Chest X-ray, AP view. Patient: 24 years old, sex M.
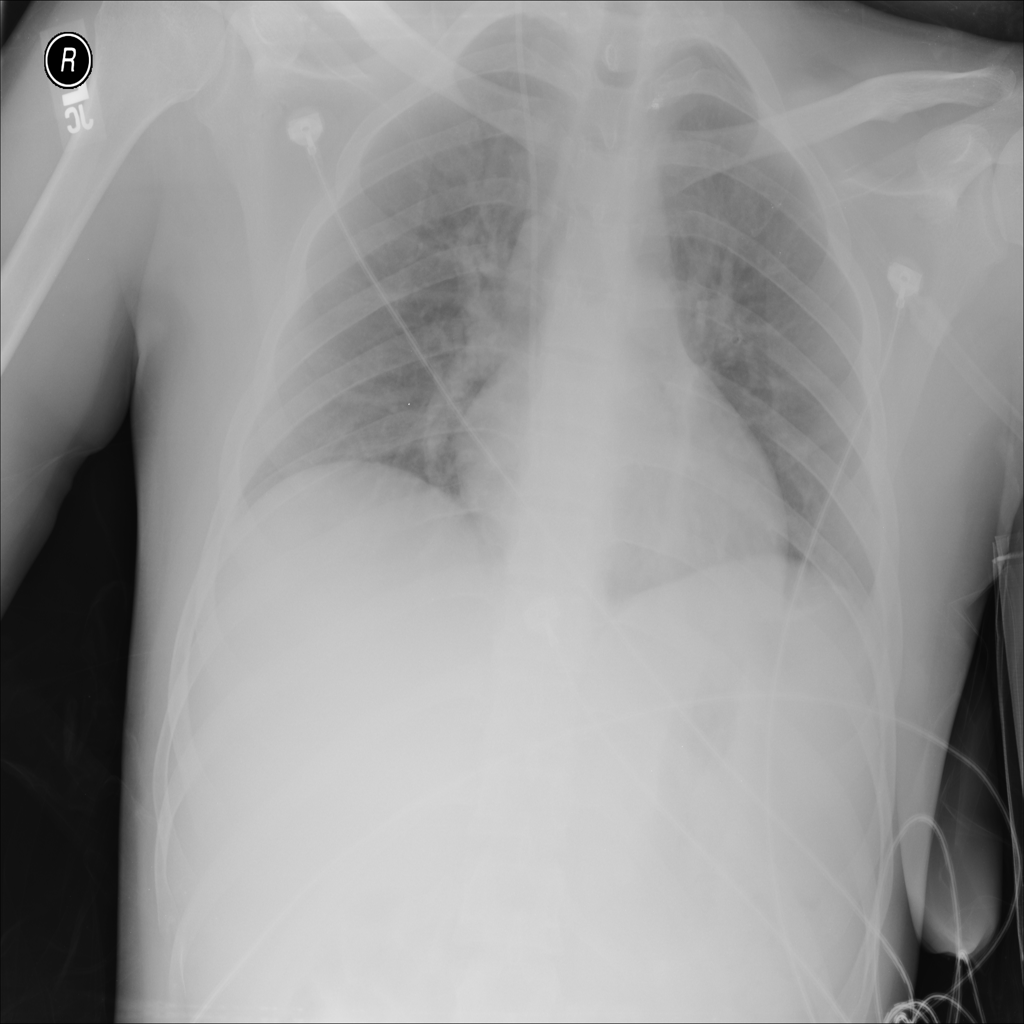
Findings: Atelectasis, Infiltration